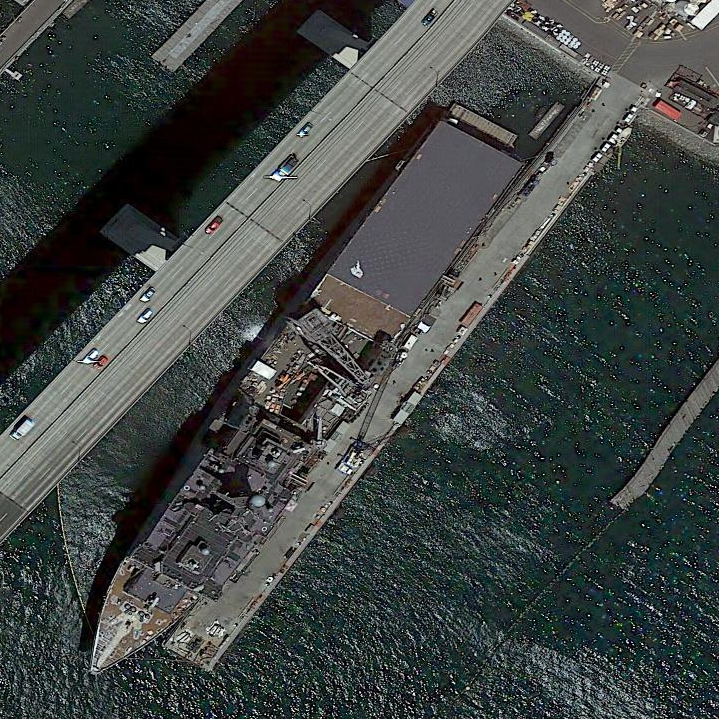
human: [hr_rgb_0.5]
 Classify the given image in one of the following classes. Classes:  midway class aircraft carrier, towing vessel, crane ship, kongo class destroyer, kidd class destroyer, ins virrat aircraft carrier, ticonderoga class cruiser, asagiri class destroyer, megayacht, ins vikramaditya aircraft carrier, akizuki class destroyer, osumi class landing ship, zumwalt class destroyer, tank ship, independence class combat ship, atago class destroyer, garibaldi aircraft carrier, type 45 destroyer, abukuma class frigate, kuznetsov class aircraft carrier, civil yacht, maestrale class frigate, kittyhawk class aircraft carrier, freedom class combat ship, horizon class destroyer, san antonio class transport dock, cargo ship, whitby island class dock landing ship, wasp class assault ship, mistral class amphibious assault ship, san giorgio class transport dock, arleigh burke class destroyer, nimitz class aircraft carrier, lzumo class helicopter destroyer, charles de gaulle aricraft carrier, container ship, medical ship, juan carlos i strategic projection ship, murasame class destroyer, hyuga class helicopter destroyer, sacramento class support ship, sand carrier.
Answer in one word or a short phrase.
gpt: Whitby Island class dock landing ship